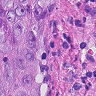
Metastatic tissue present: yes